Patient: sex F, age 72
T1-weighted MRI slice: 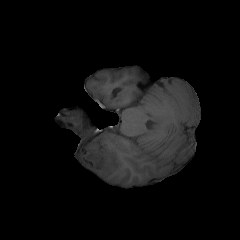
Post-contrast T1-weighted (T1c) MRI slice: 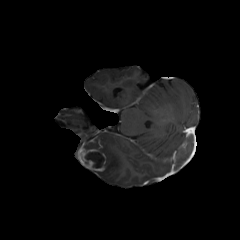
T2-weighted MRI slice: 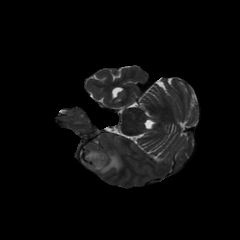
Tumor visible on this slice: yes
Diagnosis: Glioblastoma, IDH-wildtype
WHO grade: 4